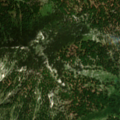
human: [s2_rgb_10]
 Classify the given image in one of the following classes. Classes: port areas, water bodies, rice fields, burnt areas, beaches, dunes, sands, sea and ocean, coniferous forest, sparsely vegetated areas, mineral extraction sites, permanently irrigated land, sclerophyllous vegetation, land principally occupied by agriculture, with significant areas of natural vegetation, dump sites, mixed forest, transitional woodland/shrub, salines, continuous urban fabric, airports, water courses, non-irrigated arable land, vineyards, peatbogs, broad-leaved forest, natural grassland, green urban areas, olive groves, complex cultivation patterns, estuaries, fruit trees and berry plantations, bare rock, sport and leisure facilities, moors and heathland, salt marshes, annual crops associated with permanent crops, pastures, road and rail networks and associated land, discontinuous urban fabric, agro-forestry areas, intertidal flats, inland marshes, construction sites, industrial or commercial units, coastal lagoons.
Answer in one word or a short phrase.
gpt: broad-leaved forest, mixed forest, moors and heathland, sparsely vegetated areas